Question: I'm a newbie in rails. I installed Rails(4) and Ruby using RVM.
I get an error whenever I run 'rails s' or 'rails server' on a different terminal.
It says
'''
The program 'rails' is currently not installed. You can install it by typing:
sudo apt-get install rails
'''
It only works on the first terminal I used to install rails on.
The left terminal is the one where i installed rails on

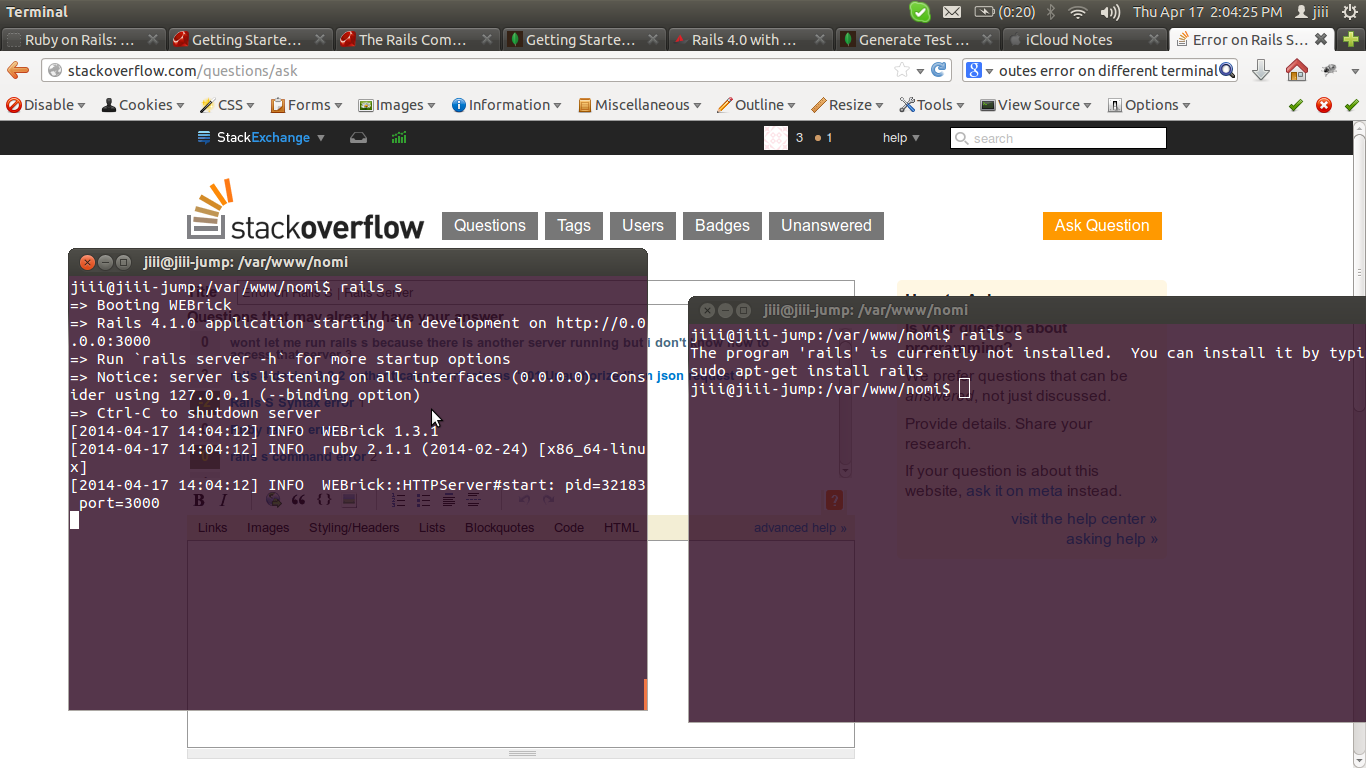
Answer: It looks like you havent added the rvm path in bashrc or bash_profile
'''
/home/username/.bashrc
/home/username/.bash_profile
'''
Add
'''
[[ -s "$HOME/.rvm/scripts/rvm" ]] && source "$HOME/.rvm/scripts/rvm"
'''
and
'''
source .bashrc
'''